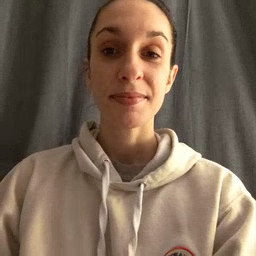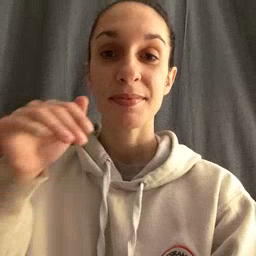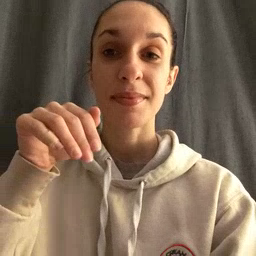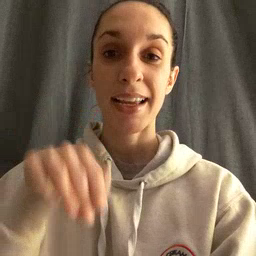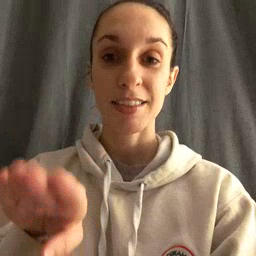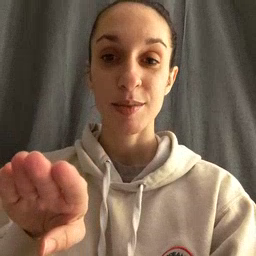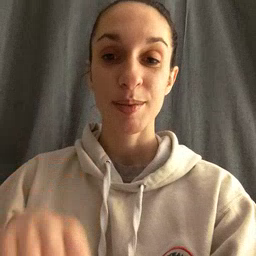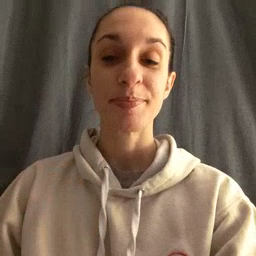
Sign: into